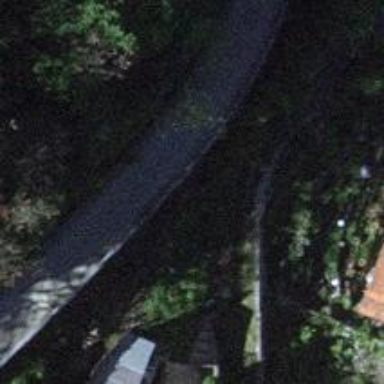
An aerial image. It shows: Concrete bridge over service road.